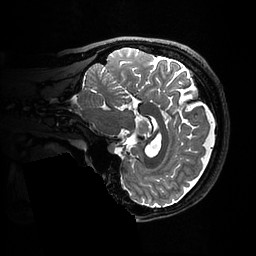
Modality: T2w
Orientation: sagittal
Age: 27
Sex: female
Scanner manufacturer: ge
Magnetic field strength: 3 T
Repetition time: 3.202 s
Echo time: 0.06643 s